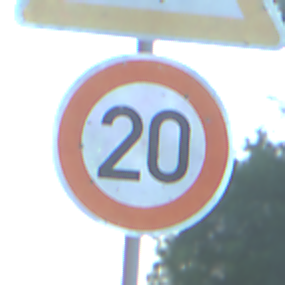
Verkehrszeichen: Geschwindigkeit20
Zusatzzeichen oben: AmphibienwanderungRechts
Umgebung: Outdoor, RoadRail
Tageszeit: MorningAfternoon
Wetter: Clear
Licht: Natural
Jahreszeit: NotSpecified
Kontrast: HighContrast